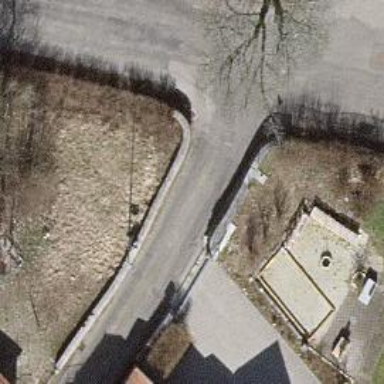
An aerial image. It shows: Wall barrier.